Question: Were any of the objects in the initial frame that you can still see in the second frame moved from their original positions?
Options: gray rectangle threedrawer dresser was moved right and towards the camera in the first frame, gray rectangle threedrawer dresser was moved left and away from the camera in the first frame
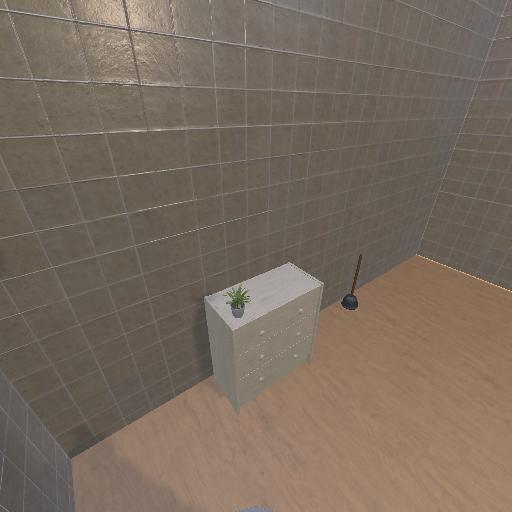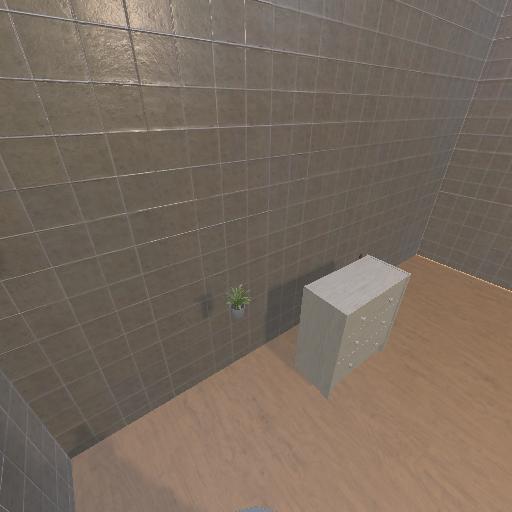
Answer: gray rectangle threedrawer dresser was moved right and towards the camera in the first frame